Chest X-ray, AP view. Patient: 60 years old, sex M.
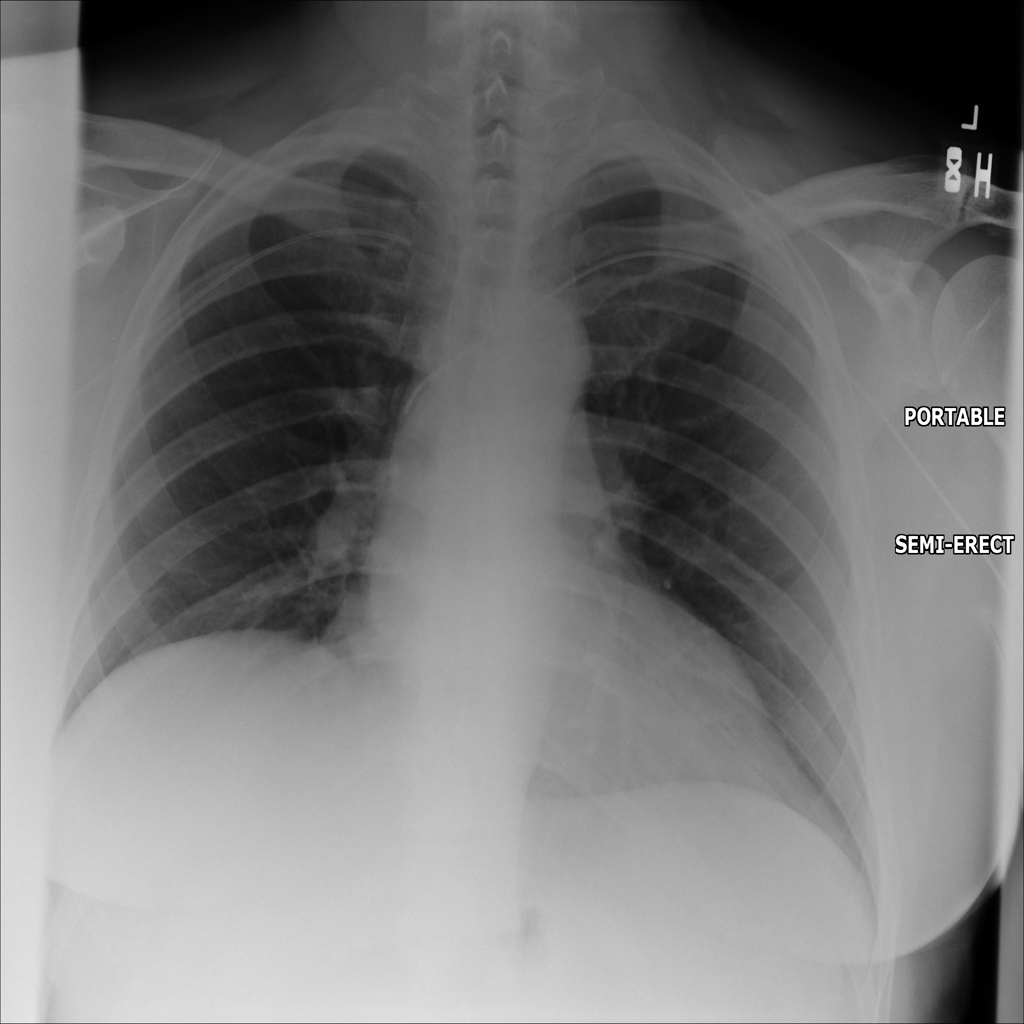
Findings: No Finding